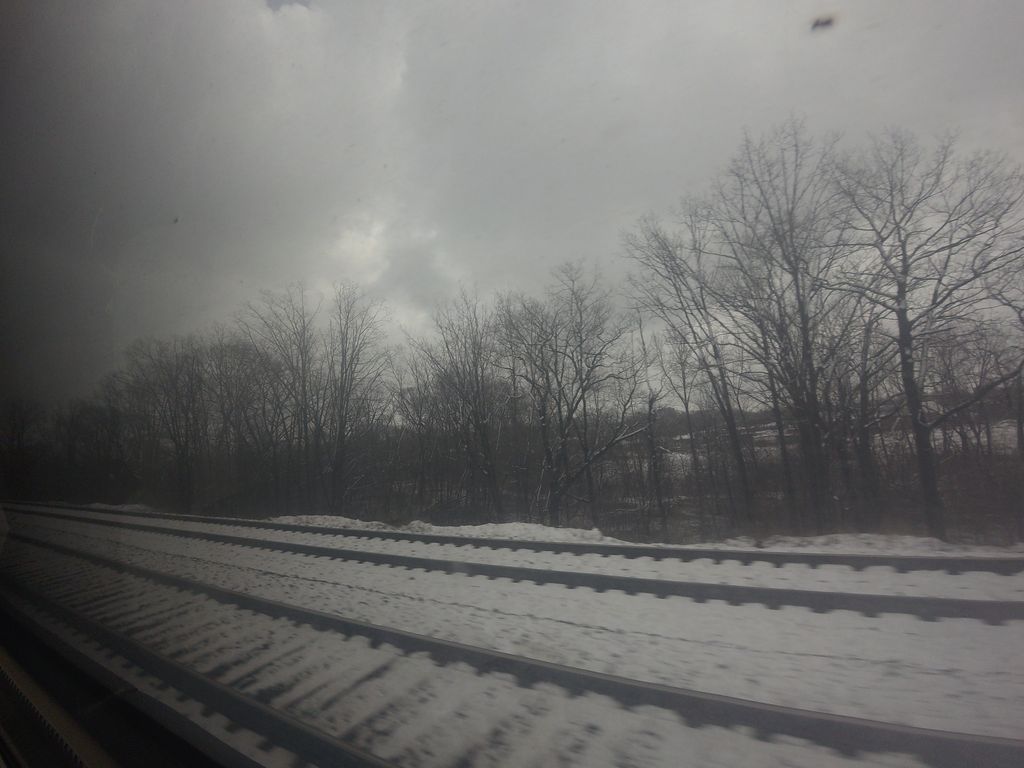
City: toronto